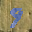
Label: 9